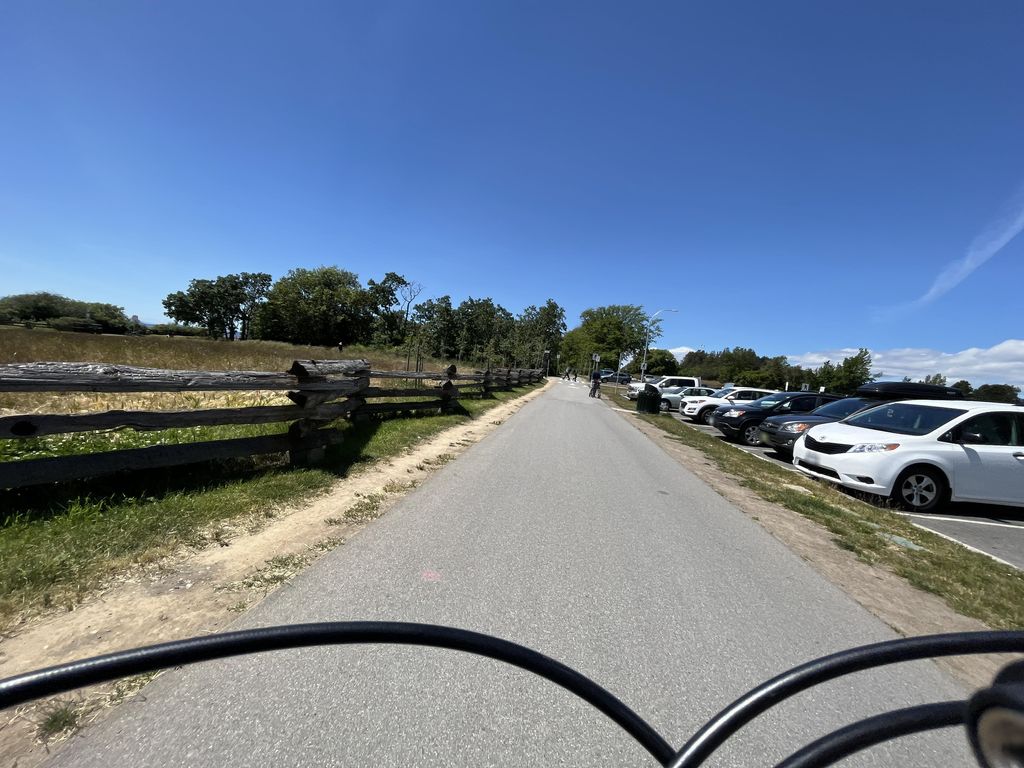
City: victoria